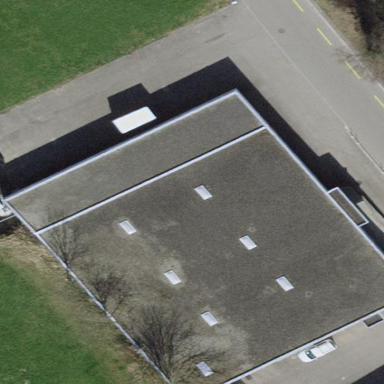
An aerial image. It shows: Industrial building.